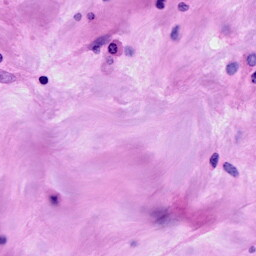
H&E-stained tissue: Breast